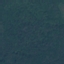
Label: Forest